Field crop: maize
Growth stage: 2
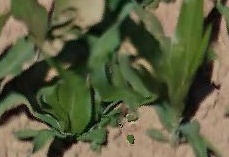
Species: maize